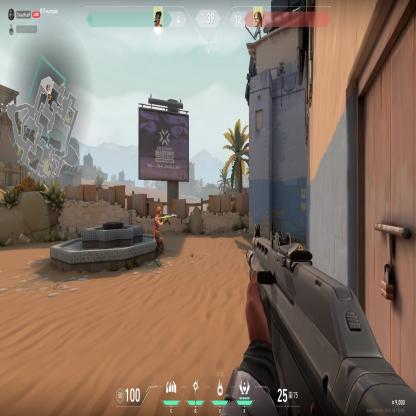
Label: enemy